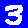
Digit: 3